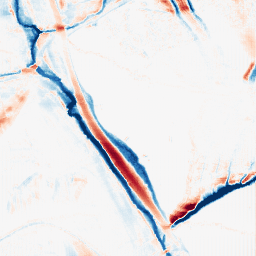
Category: morphological
Decomposition family: morphological_ellipse
Decomposition parameters: operation: average
width: 10
height: 30
Upsampling method: fft_zeropad
Upsampling parameters: scale: 2
Upsampling scale: 2